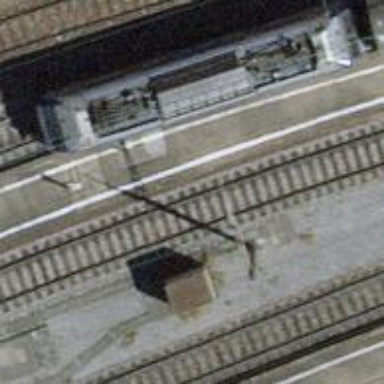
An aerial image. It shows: Rail siding with electrified tracks using contact line.